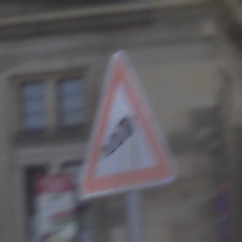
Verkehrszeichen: SeitenwindVonRechts
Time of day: MorningAfternoon
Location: Outdoor (Urban)
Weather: PartlyCloudy
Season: NotSpecified
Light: Natural